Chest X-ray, PA view. Patient: 55 years old, sex M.
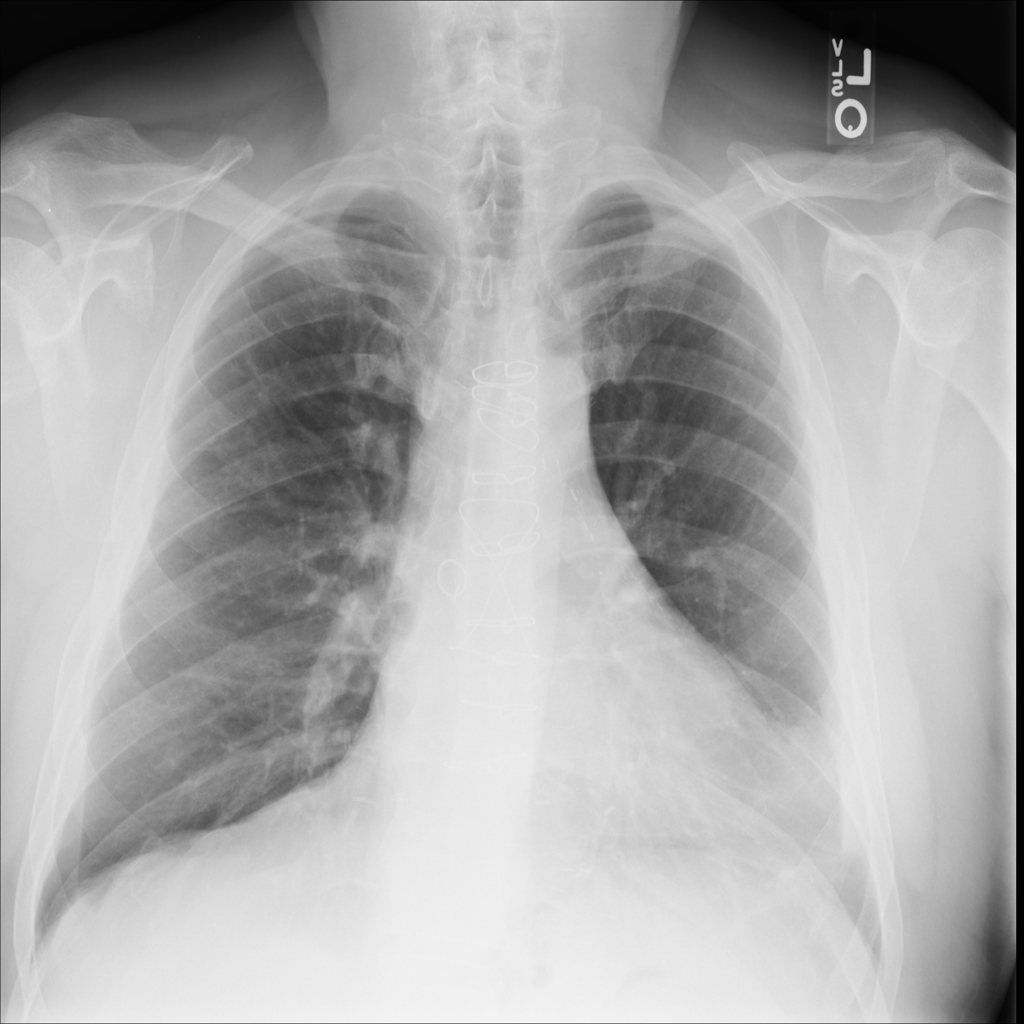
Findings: Pleural_Thickening